Question: I want to fetch some data from the following database table 'article'.

i want to fetch an article information whose category_id is 4. But the result should contain all the records of its parent categories.
for example :
'article1' has parent 'Sub Category1' and its parent is 'Main Category'. So the result should have the rows 1,2,4 from the table.
Is it possible to write one SQL query for this? what will be the query which can fetch data according to above condition?
Please guide me..!!
thanks..
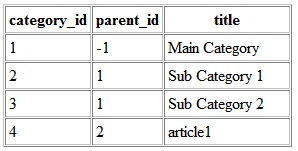
Answer: Please refer to this article: <URL>.
Actually, they have purposed model to get Hierarchical data without recursion.
In that they use lft(left) and rgt(right) this to extra column for storing structural information of table. lft and rgt are set as follows
Root lft is 1. then its first child lft is next number then its child in next number so on till there are no child then for that node (leaf node) rgt will be its lft +1.
And we will set siblings lft as rgt +1 and follow same rules for it also.
And if all child's numbering is done its will set parents rgt to last child's rgt +1.
I haven't explain it neatly but on link with image it is easier to understand.
So after this you can easily explore nested structure using following queries
For getting all parent's id in order:
'''
SELECT parent.category_id
FROM article AS node,
article AS parent
WHERE node.lft BETWEEN parent.lft AND parent.rgt
AND node.category_id = $category_id
ORDER BY parent.lft;
'''
For DELETING any row :
'''
LOCK TABLE article WRITE;
SELECT @myLeft := lft, @myRight := rgt, @myWidth := rgt - lft + 1
FROM article WHERE category_id = 'row_id';
DELETE FROM article WHERE lft BETWEEN @myLeft AND @myRight;
UPDATE article SET rgt = rgt - @myWidth WHERE rgt > @myRight;
UPDATE article SET lft = lft - @myWidth WHERE lft > @myRight;
UNLOCK TABLES;
'''
For inserting any row:
'''
LOCK TABLE article WRITE;
SELECT @myLeft := lft FROM article WHERE category_id = 'parent_id';
UPDATE article SET rgt = rgt + 2 WHERE rgt > @myLeft;
UPDATE article SET lft = lft + 2 WHERE lft > @myLeft;
INSERT INTO article(title, lft, rgt) VALUES('title', @myLeft + 1, @myLeft + 2);
UNLOCK TABLES;
'''
This is somewhat complex, but after creating stored procedure, it will not be difficult to use.